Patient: sex M, age 45
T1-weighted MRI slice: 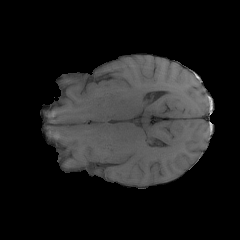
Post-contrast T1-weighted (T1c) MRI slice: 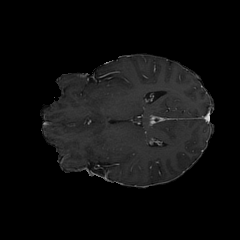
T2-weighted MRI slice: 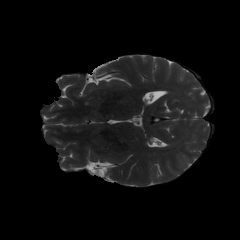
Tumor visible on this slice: no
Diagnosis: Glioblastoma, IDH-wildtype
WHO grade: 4